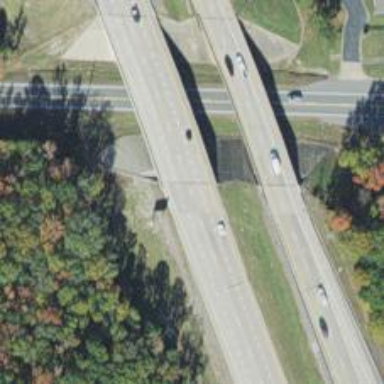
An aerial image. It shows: Beam bridge on motorway.